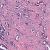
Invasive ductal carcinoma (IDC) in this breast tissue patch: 1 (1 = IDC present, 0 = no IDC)